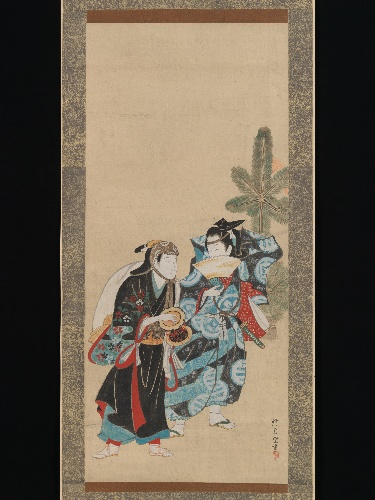
Artist: Kengetsudō
Artist bio: Japanese,  active 18th century
Object type: Hanging scroll
Classification: Paintings
Medium: Hanging scroll; ink and color on paper
Culture: Japan
Period: Edo period (1615–1868)
Dimensions: Image: 41 7/8 × 18 3/8 in. (106.4 × 46.7 cm)
Overall with mounting: 65 7/8 × 23 3/16 in. (167.3 × 58.9 cm)
Overall with knobs: 65 7/8 × 25 3/8 in. (167.3 × 64.5 cm)
Department: Asian Art
Credit line: Mary Griggs Burke Collection, Gift of the Mary and Jackson Burke Foundation, 2015
Accession year: 2015
Repository: Metropolitan Museum of Art, New York, NY
Tags: Men|Fans|Actors|Drums